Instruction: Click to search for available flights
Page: home
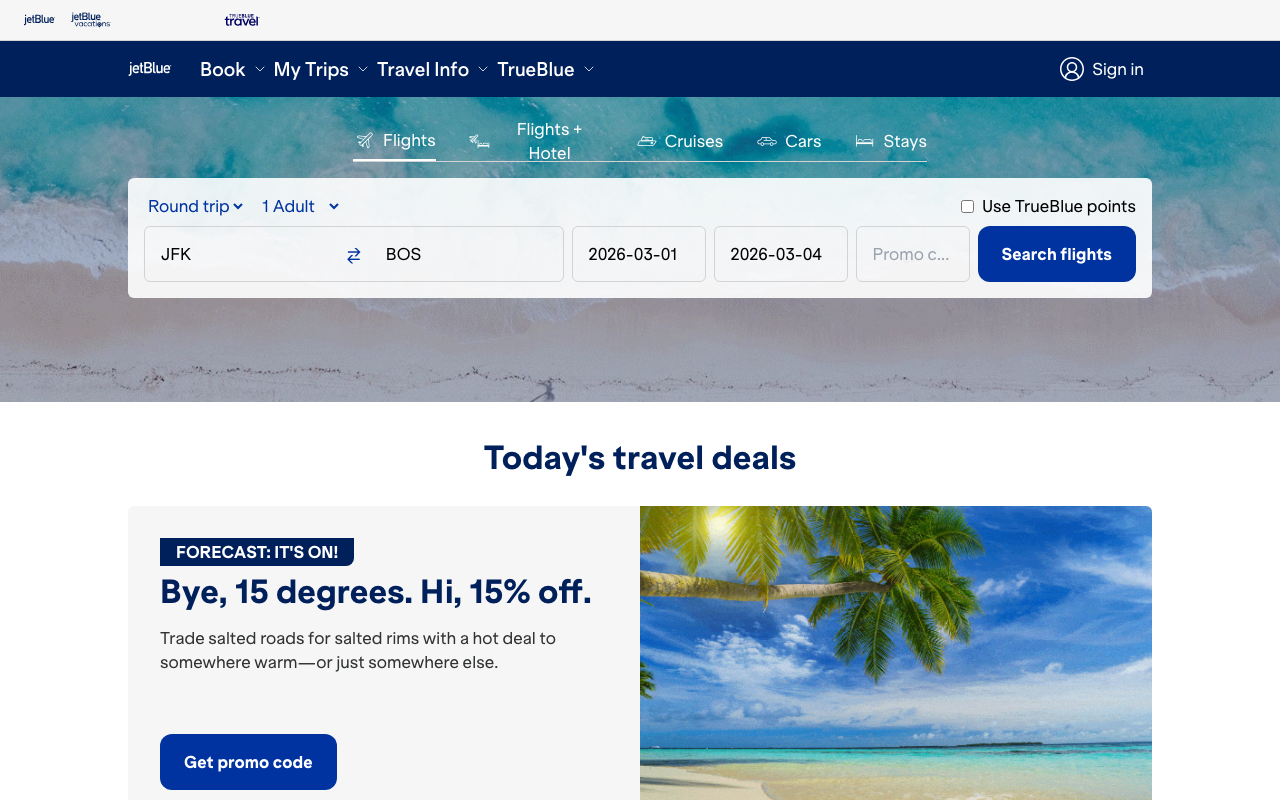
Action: click